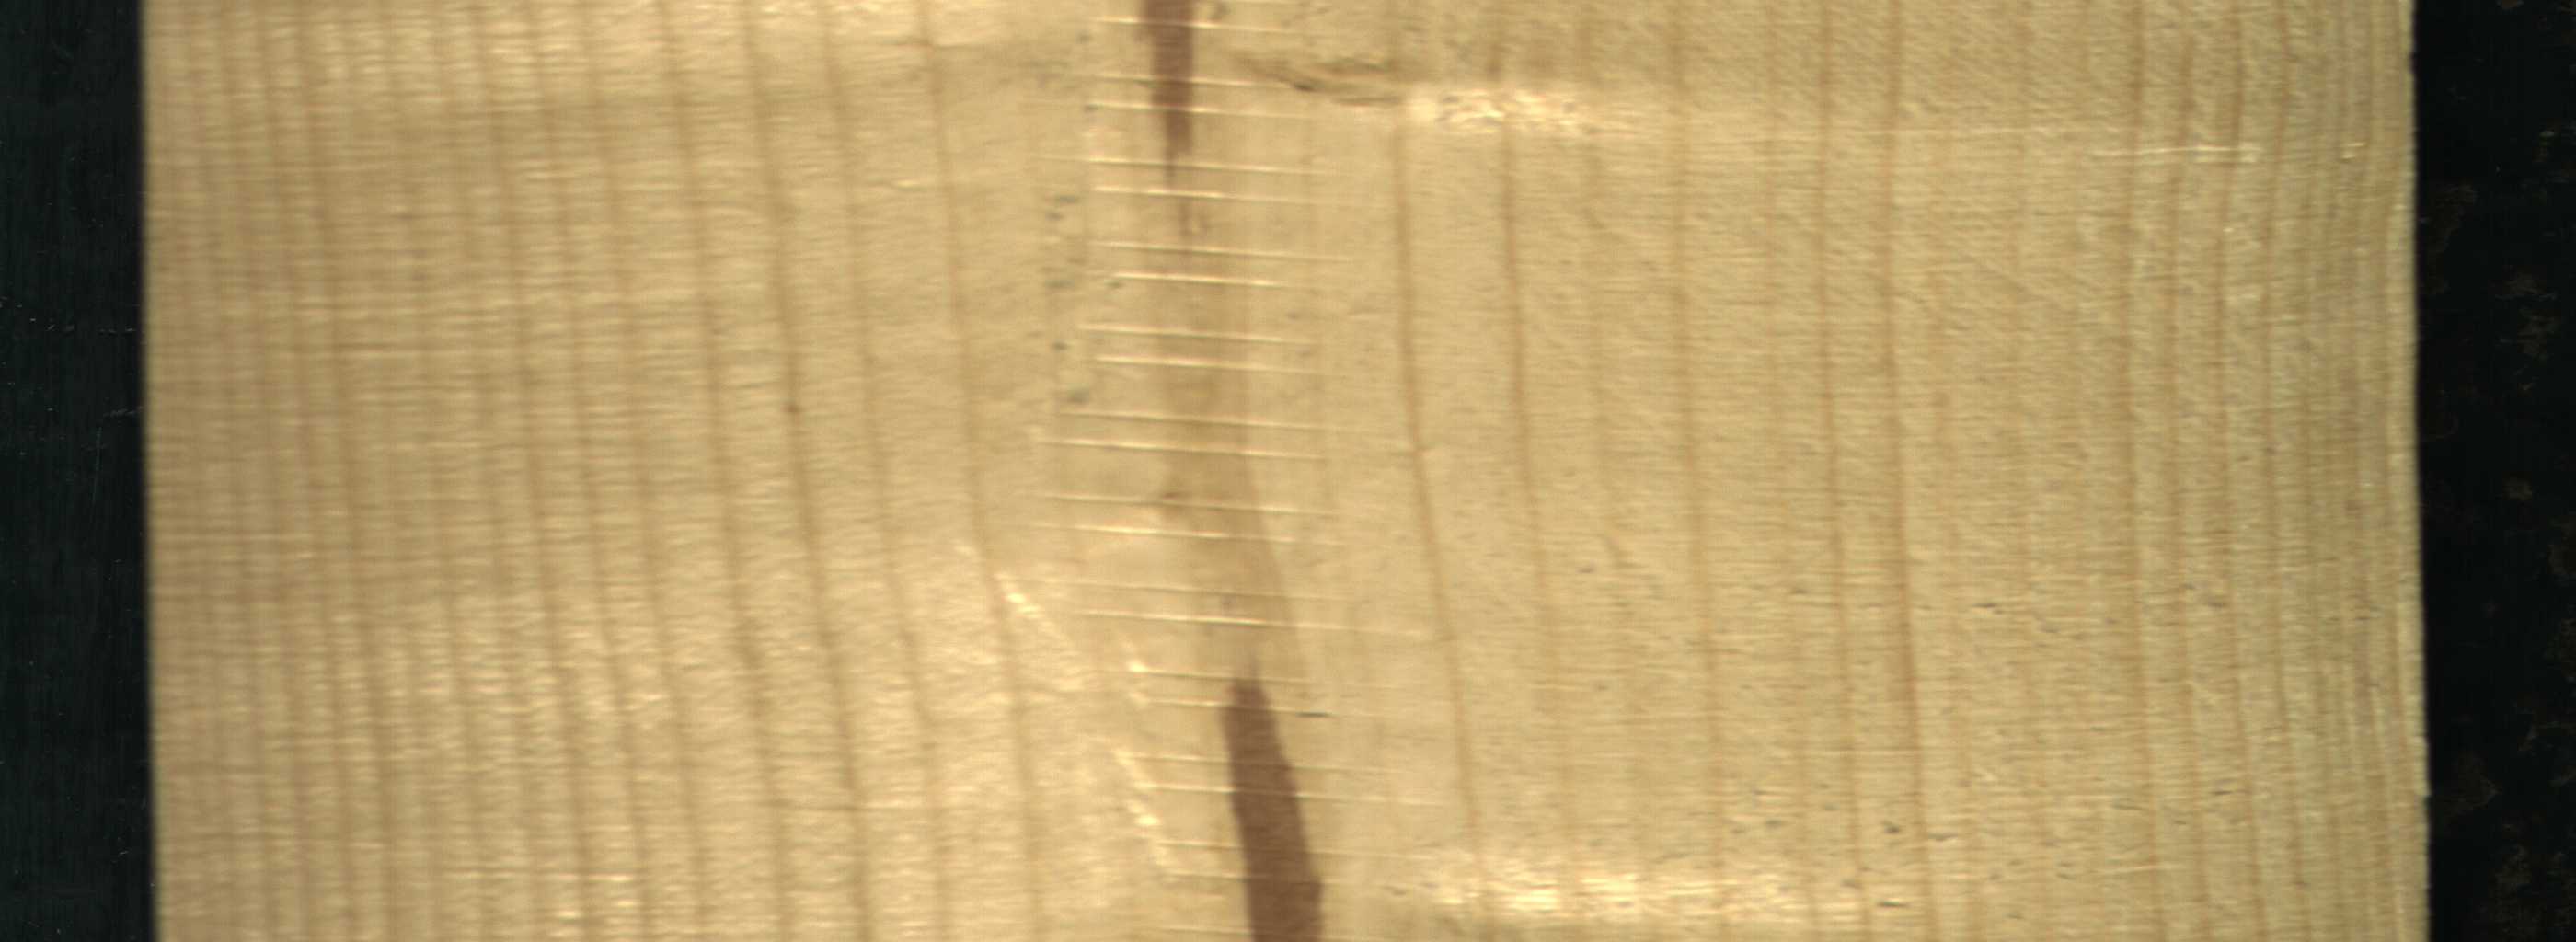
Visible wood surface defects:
Marrow
Marrow